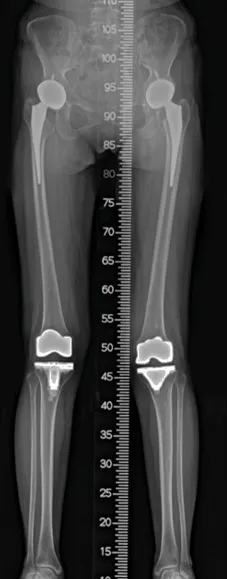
Right hip and knee arthroplasty was performed, and in one year later, left hip and knee arthroplasty was implemented. . C: Post-operative lower extremity scanogram of the left total knee and hip arthroplasty. After surgery on both sides, the pelvis of both sides became balanced and the leg length was also almost no different.
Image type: radiology (x_ray)